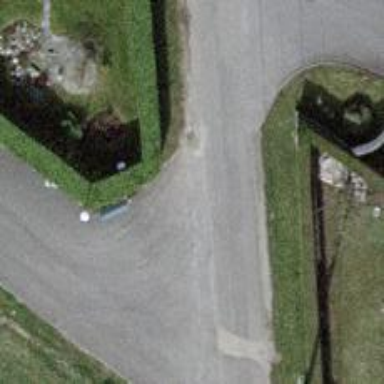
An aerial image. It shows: Hedge acting as barrier.